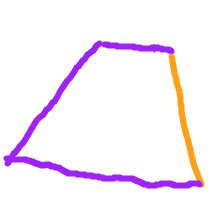
Shape: trapezoid